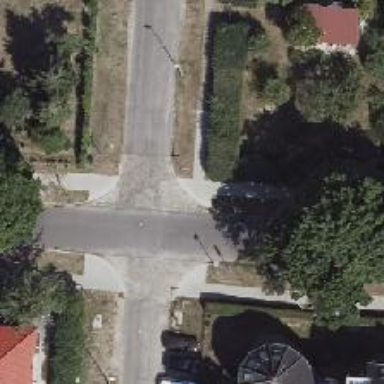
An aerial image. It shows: Uncontrolled crossing on the road.